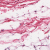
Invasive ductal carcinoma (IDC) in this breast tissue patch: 0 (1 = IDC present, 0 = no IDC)